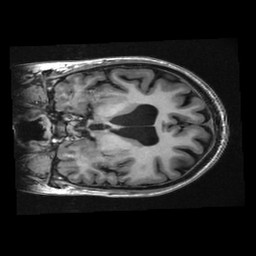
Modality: T1w
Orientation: coronal
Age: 23
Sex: female
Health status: healthy
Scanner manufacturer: ge
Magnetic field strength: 3 T
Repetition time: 0.008284 s
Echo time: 0.003116 s